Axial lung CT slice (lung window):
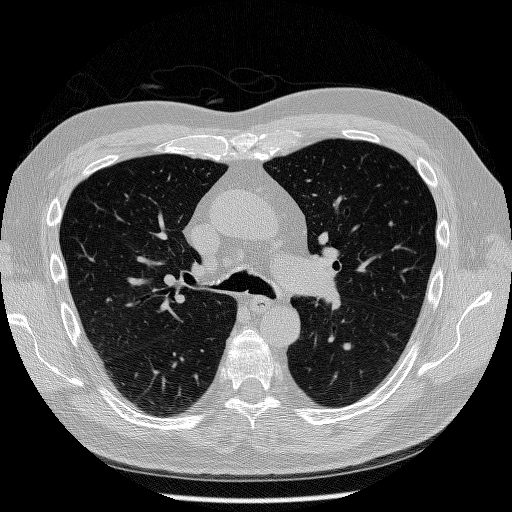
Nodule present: no